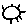
Label: sun